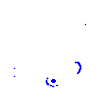
Particle: proton